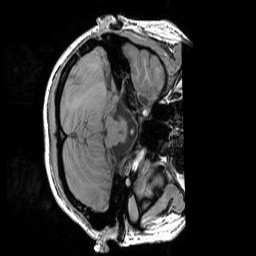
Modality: T1w
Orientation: axial
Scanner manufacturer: siemens
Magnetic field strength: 3 T
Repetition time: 1.83 s
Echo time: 0.00303 s